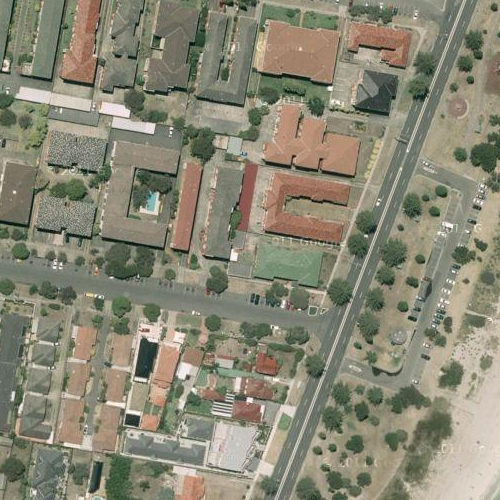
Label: sydney